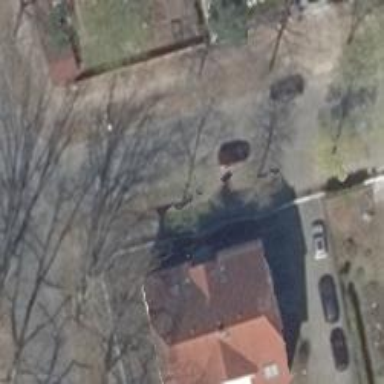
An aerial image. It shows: Sidewalk.